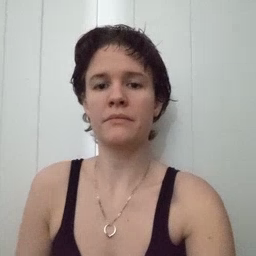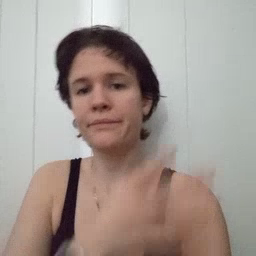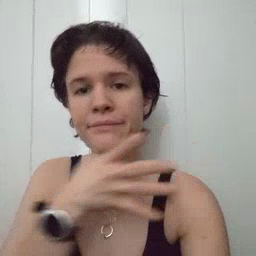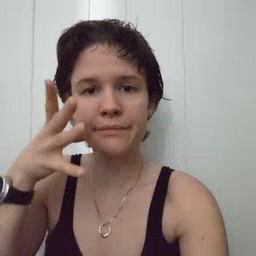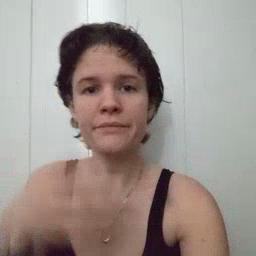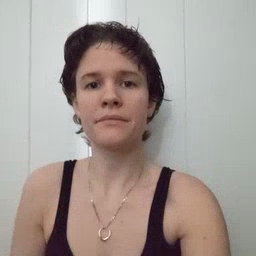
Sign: farm